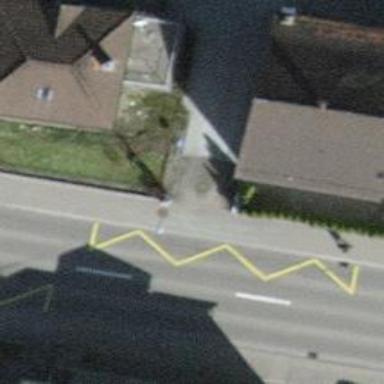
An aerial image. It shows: Bus stop with platform for public transport.